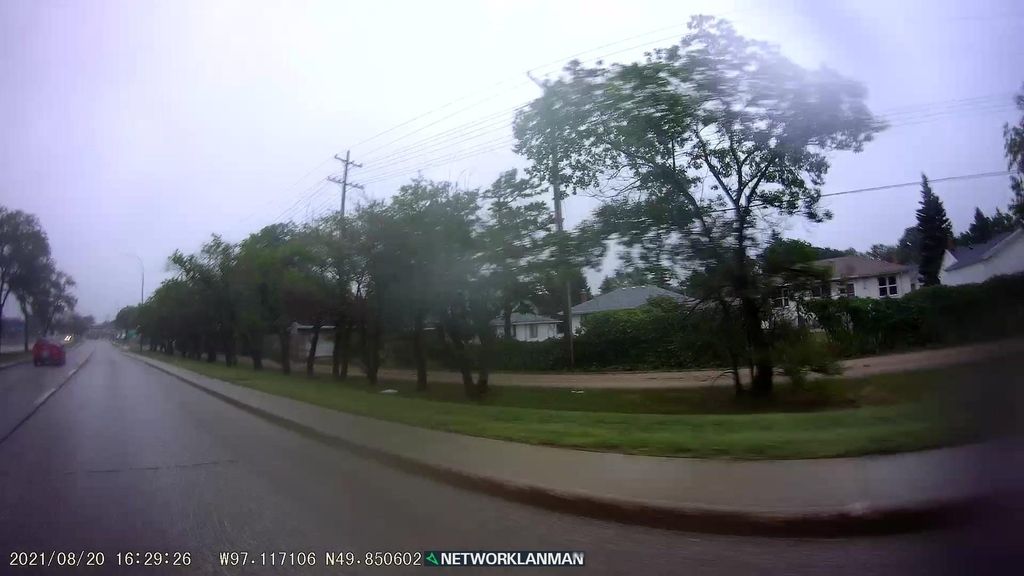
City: winnipeg